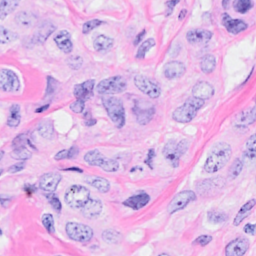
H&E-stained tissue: Breast